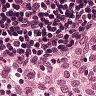
Metastatic tissue present: no